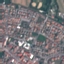
Land use / land cover: Residential